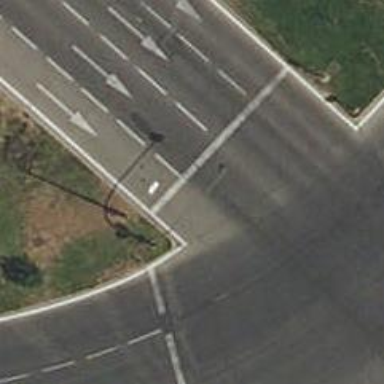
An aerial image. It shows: Road with traffic signals.